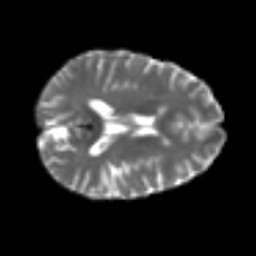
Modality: T2w
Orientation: axial
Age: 62
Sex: female
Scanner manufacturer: siemens
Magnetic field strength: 3 T
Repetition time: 4.987 s
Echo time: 0.0792 s